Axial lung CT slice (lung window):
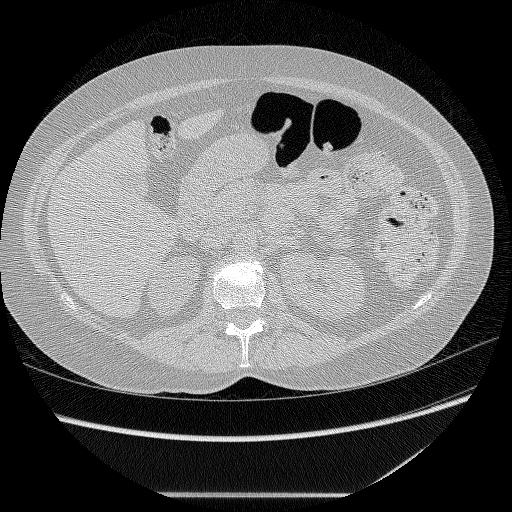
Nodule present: no